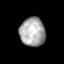
Tissue: skin
Cell type: Epithelial cells
Senescence score: 0.265
Nuclear area (px): 711
Mean DAPI intensity: 169.816